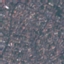
Label: Residential